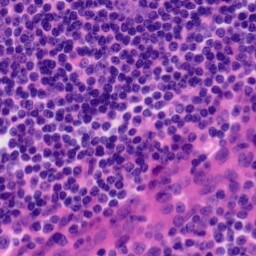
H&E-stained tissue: Tonsil